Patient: sex M, age 64
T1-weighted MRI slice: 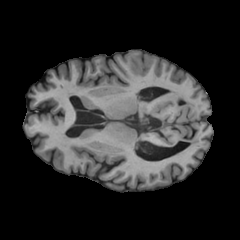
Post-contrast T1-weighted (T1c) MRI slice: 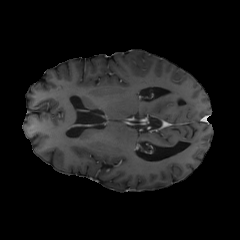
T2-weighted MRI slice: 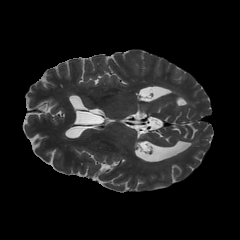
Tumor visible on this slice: no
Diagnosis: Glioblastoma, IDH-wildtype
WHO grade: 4